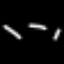
Label: line